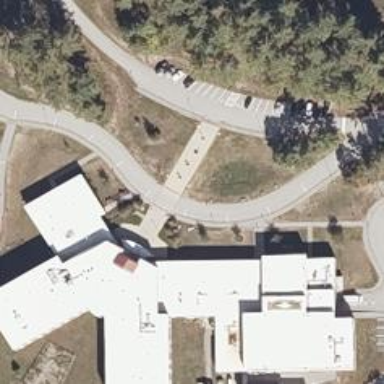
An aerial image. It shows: School building.